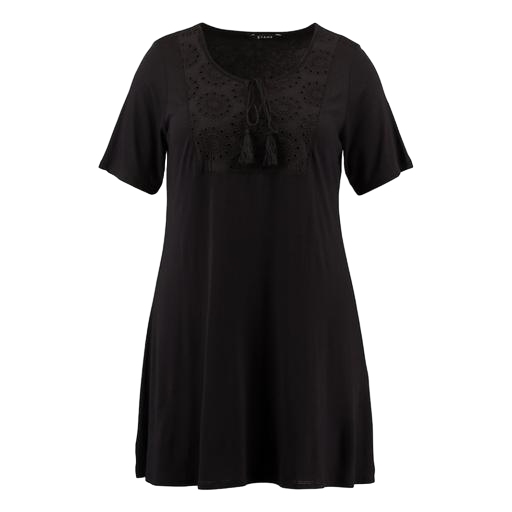
black plus size lace-yoke jersey t-shirt, laced dress, black lucinda lace-up short sleeve, white background